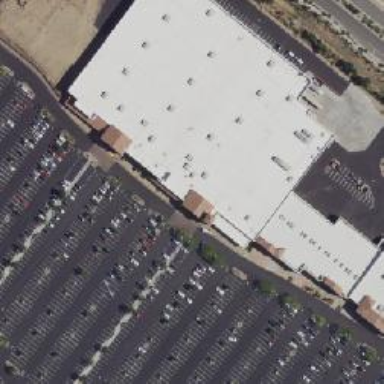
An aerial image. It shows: Retail building.